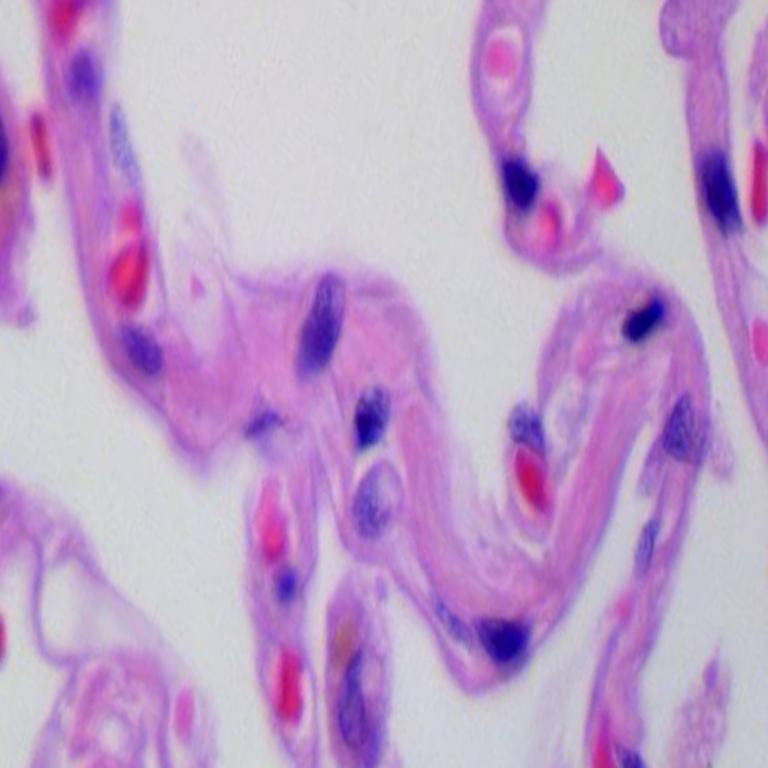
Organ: lung
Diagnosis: benign